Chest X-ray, AP view. Patient: 19 years old, sex M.
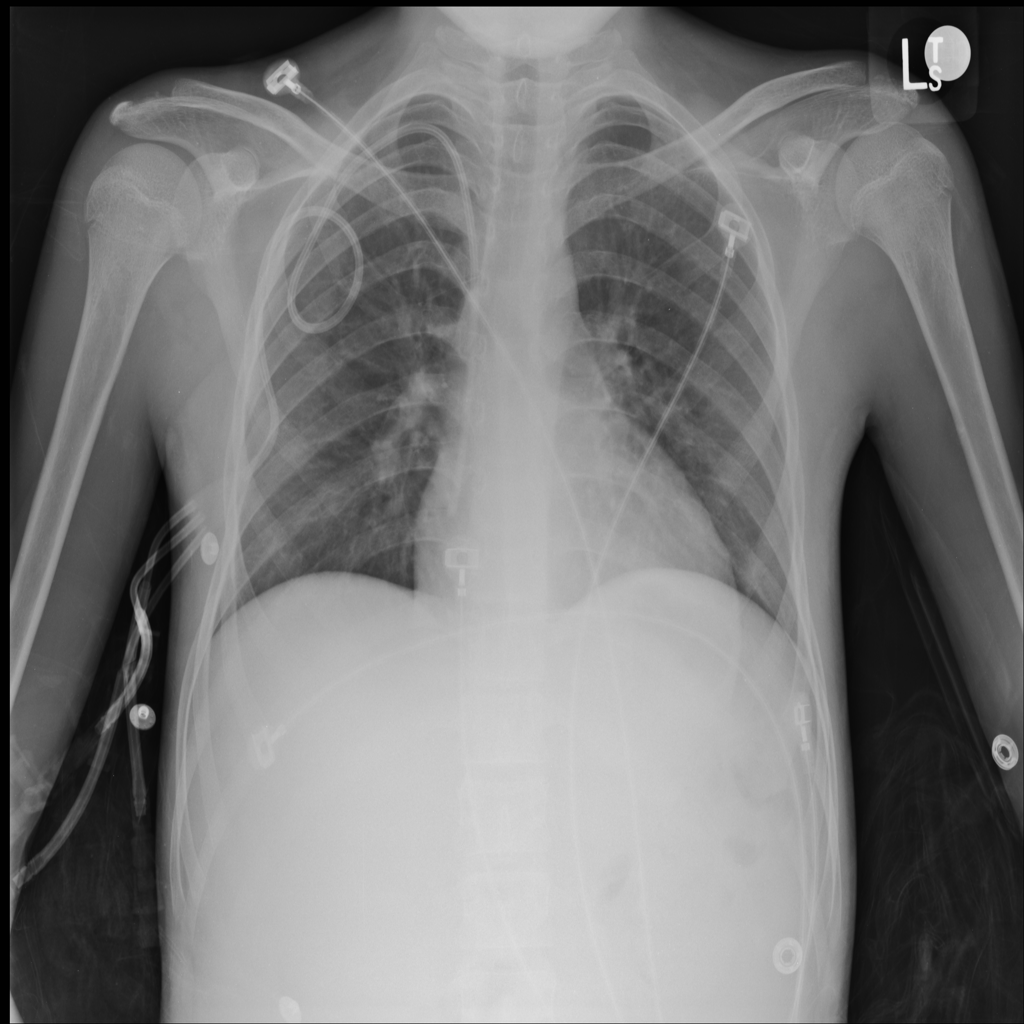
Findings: No Finding